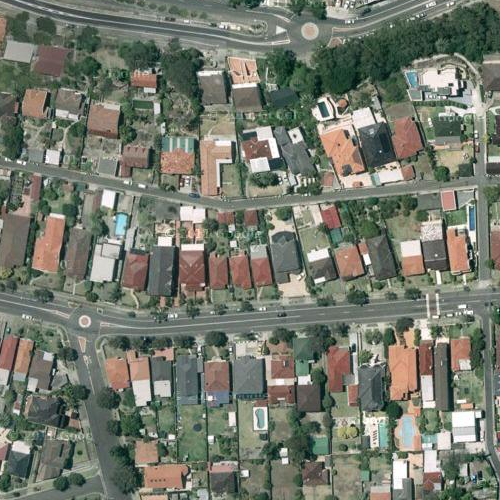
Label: sydney